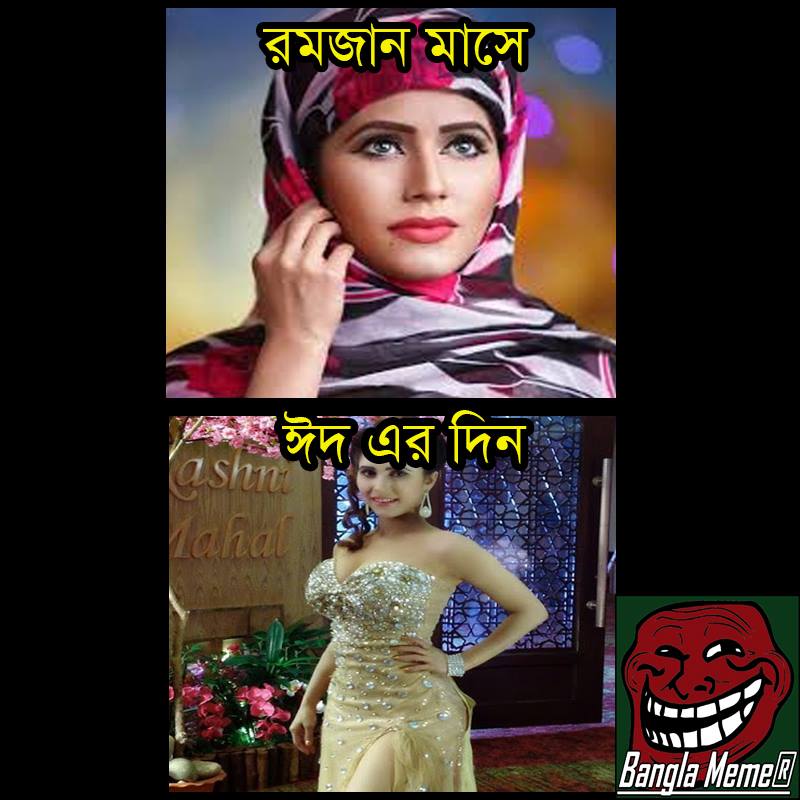
Text: রমজান মাসে     ঈদ এর দিন
Label: Hate
Hate category: Personal Offence
Targeted group: Individual